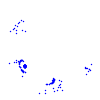
Particle: kaon